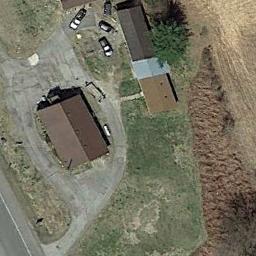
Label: sparse_residential